Question: I've been trying for a while to figure out how to add an overlay to an image on a site I'm woking on. I can't seem to get the overlay to not bleed past the image. I'm using Bootstrap 3 for the grid layout.

Here's my HTML
'''
<div id="feature-section" class="row hidden-xs">
<div class="col-sm-6 feature-desktop">
<div class="">
<img src="img/feature_img.jpg" alt="">
</div>
<div class="feature-text">
<h3 class="feature-section">For Business Owners</h3>
<p class="feature-title">Week in Review: $1 Trillion, Moelis and Nasdaq</p>
<hr class="feature-rule">
<ul class="feature-tags">
<li class="feature-tag">Business Owners,</li>
<li class="feature-tag">Negotiation</li>
</ul>
</div>
</div>
</div> <!-- END #feature-section .row -->
'''
And the corresponding CSS (minus the bootstrap stuff)
'''
.feature-desktop {
position: relative;
}
.feature-text {
background: url("../img/lg-pattern.png") rgba(255,255,255, 0.5) repeat;
padding: 13px 20px;
width: 100%;
position: absolute;
bottom: 0;
}
'''
I think this is because the width of the containing div is larger than the image. but I'm not sure how to fix it.
Thanks in advance,
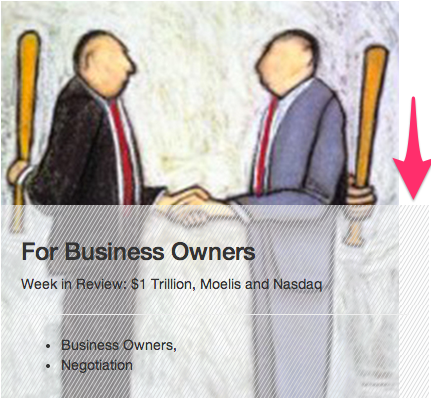
Answer: Here's a solution that requires one change to the markup (removing the container around the image). Unfortunately I don't see a clean way of solving the issue without touching the HTML.
<URL>
'''
* {
-webkit-box-sizing: border-box;
-moz-box-sizing: border-box;
box-sizing: border-box;
}
#feature-section {
width: 430px;
overflow: auto;
}
.feature-desktop {
float: left;
position: relative;
}
.feature-text {
background: url("//placehold.it/5x200") rgba(255,255,255, 0.5) repeat;
padding: 13px 20px;
width: 100%;
position: absolute;
bottom: 0;
}
'''
'''
<div id="feature-section" class="row hidden-xs">
<div class="col-sm-6 feature-desktop">
<img src="//placehold.it/400x600" alt="">
<div class="feature-text">
<h3 class="feature-section">For Business Owners</h3>
<p class="feature-title">Week in Review: $1 Trillion, Moelis and Nasdaq</p>
<hr class="feature-rule">
<ul class="feature-tags">
<li class="feature-tag">Business Owners,</li>
<li class="feature-tag">Negotiation</li>
</ul>
</div>
</div>
</div>
'''